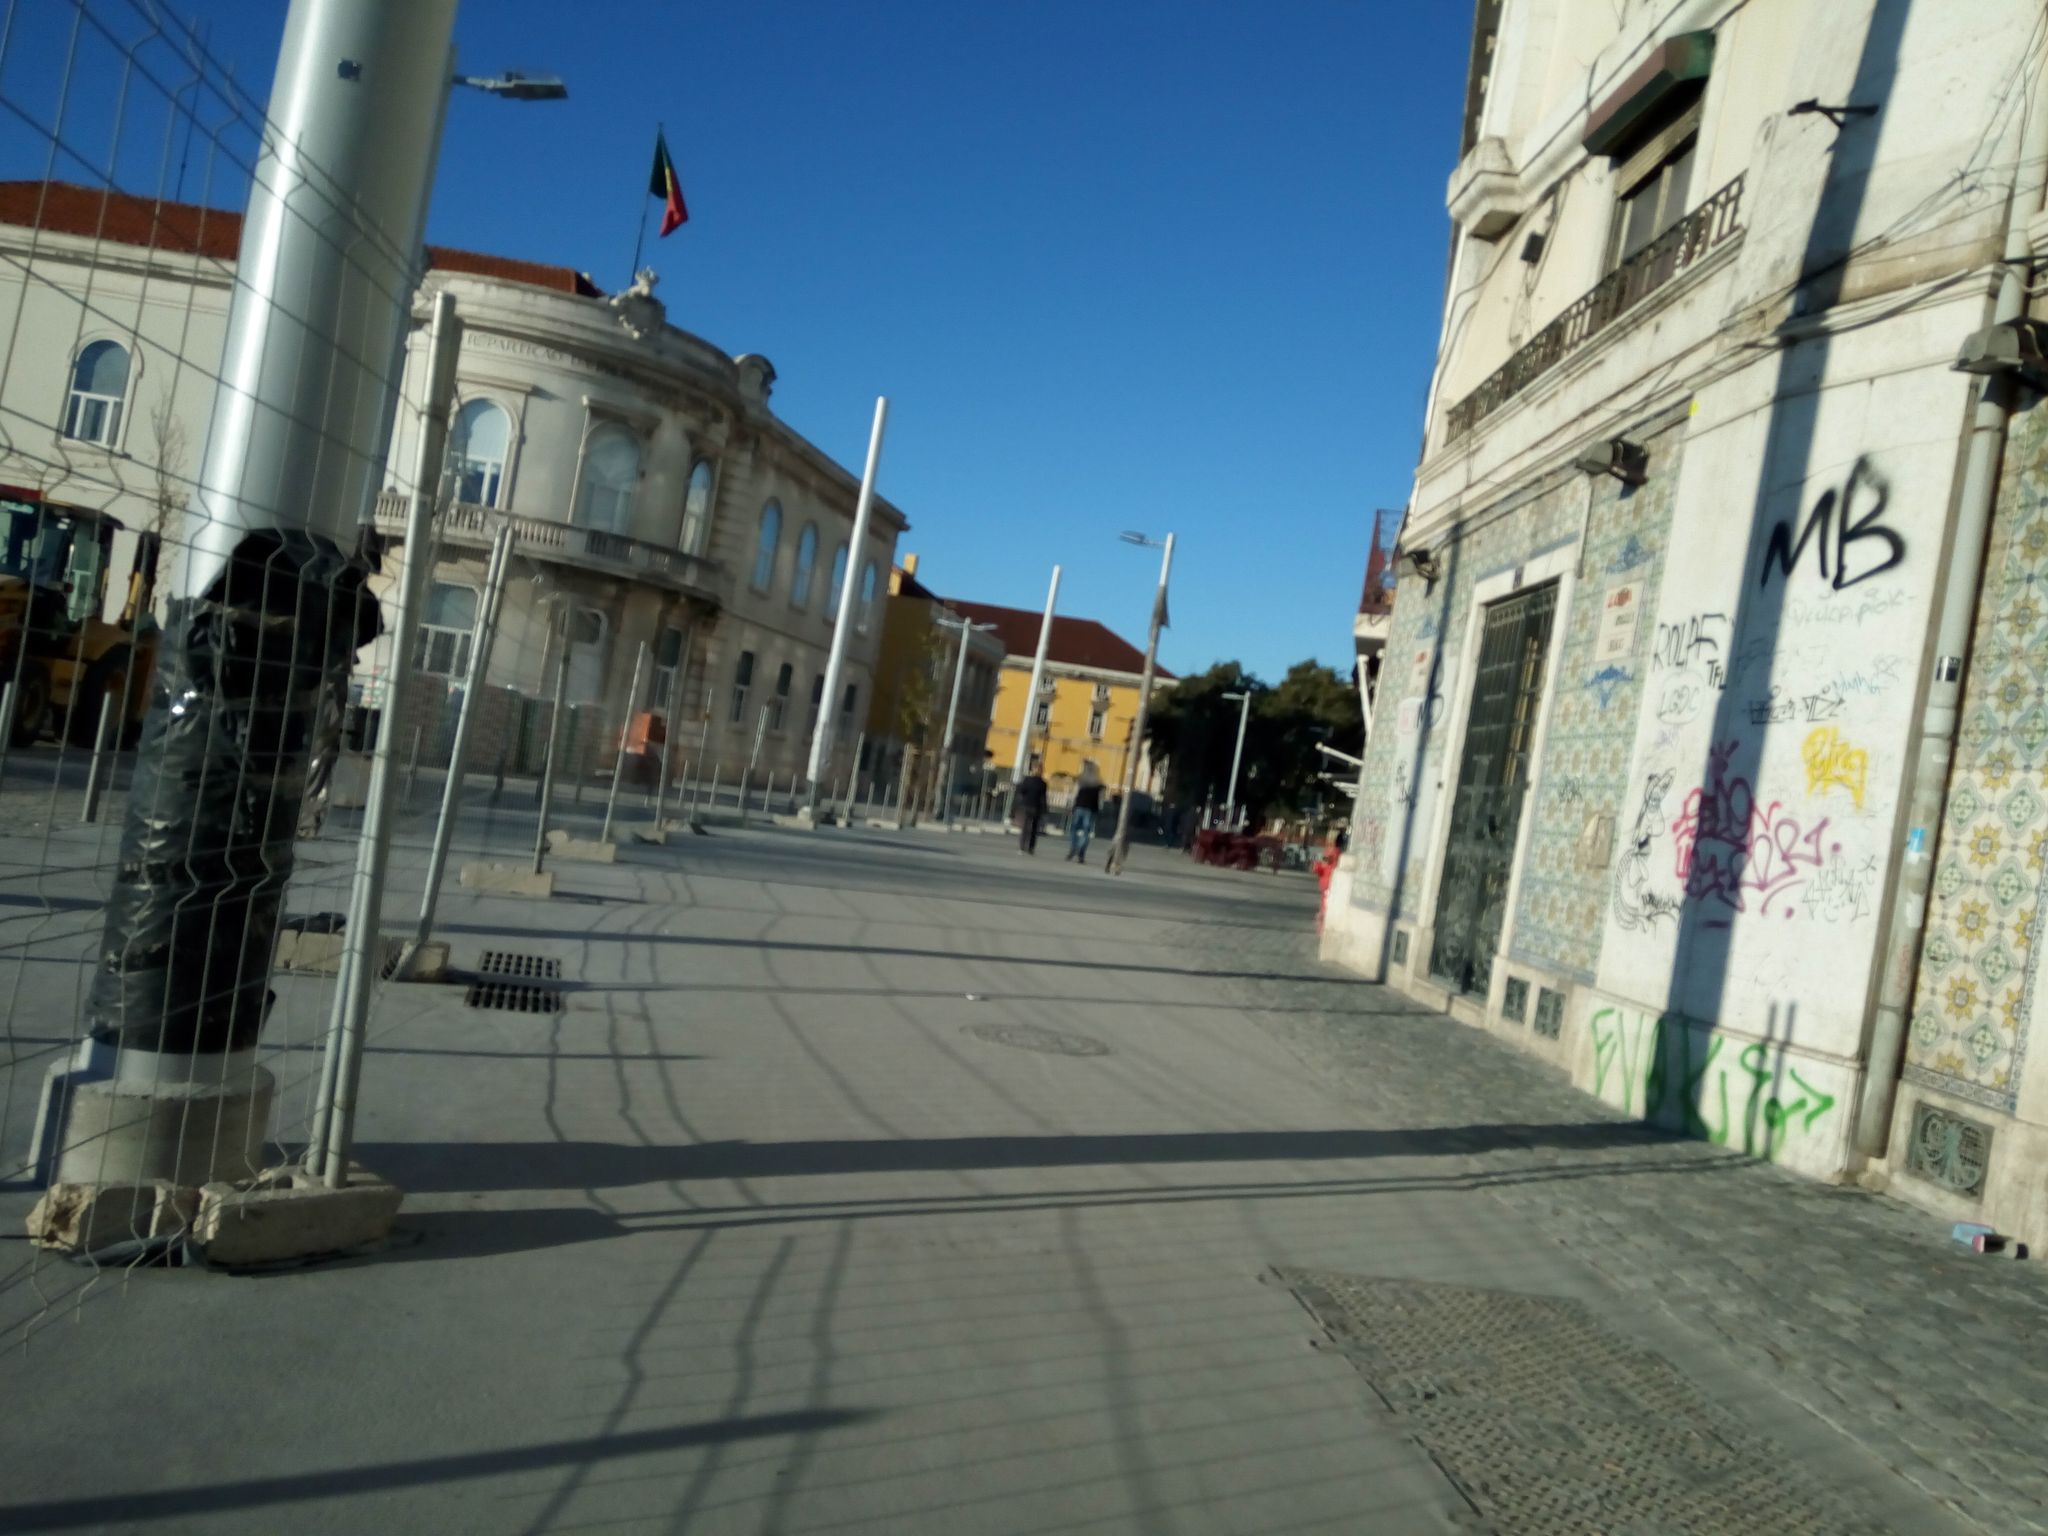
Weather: clear
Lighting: day
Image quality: good
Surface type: walking surface
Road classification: steps, footway, residential
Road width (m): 1.0
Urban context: urban centre
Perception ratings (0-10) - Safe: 4.7, Lively: 8.75, Beautiful: 0.92, Boring: 6.67, Depressing: 3.97, Wealthy: 7.31